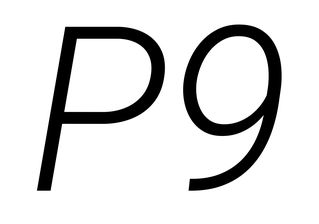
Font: Roboto-Italic_Light_Italic